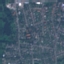
Land use / land cover class: Residential